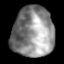
Tissue: lung
Cell type: Epithelial cells
Senescence score: 0.2131
Nuclear area (px): 2056
Mean DAPI intensity: 140.677